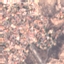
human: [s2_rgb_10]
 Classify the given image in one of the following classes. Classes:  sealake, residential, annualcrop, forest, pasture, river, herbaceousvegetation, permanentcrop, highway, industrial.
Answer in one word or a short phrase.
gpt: Residential